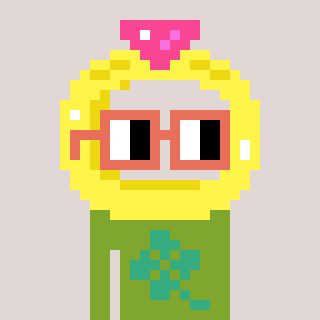
a pixel art character with square orange glasses, a ring-shaped head and a slimegreen-colored body on a warm background